Question: This is my web page:

I'm trying to find out why my list isn't showing up correctly, but that's <URL> doesn't even show up. How is that possible?
Page source:
'''
<!DOCTYPE html>
<html>
<head>
<title>Presto</title>
<meta charset="utf-8" />
<meta http-equiv="X-UA-Compatible" content="IE=edge, chrome=1" />
<meta name="apple-mobile-web-app-capable" content="yes" />
<meta name="apple-mobile-web-app-status-bar-style" content="black" />
<meta name="format-detection" content="telephone=no"/>
<meta name="viewport" content="width=device-width, initial-scale=1.0" />
<link href="/Content/ie10mobile.css" rel="stylesheet"/>
<link href="/Content/jquery.mobile-1.3.2.css" rel="stylesheet"/>
<link href="/Content/jquery.mobile.structure-1.3.2.css" rel="stylesheet"/>
<link href="/Content/jquery.mobile.theme-1.3.2.css" rel="stylesheet"/>
<link href="/Content/bootstrap.css" rel="stylesheet"/>
<link href="/Content/bootstrap-responsive.css" rel="stylesheet"/>
<link href="/Content/durandal.css" rel="stylesheet"/>
<link href="/Content/toastr.css" rel="stylesheet"/>
<link href="/Content/app.css" rel="stylesheet"/>
<script type="text/javascript">
if (navigator.userAgent.match(/IEMobile\/10\.0/)) {
var msViewportStyle = document.createElement("style");
var mq = "@-ms-viewport{width:auto!important}";
msViewportStyle.appendChild(document.createTextNode(mq));
document.getElementsByTagName("head")[0].appendChild(msViewportStyle);
}
</script>
</head>
<body>
<div id="applicationHost">
<div class="page-splash"></div>
<div class="page-splash-message">
Presto
</div>
<div class="progress progress-striped active page-progress-bar">
<div class="bar" style="width: 100%;"></div>
</div>
</div>
<script src="/scripts/jquery-1.9.1.js"></script>
<script src="/scripts/jquery.mobile-1.3.2.js"></script>
<script src="/scripts/knockout-2.2.1.debug.js"></script>
<script src="/scripts/sammy-0.7.4.js"></script>
<script src="/scripts/toastr.js"></script>
<script src="/scripts/Q.js"></script>
<script src="/scripts/breeze.debug.js"></script>
<script src="/scripts/bootstrap.js"></script>
<script src="/scripts/moment.js"></script>
<script type="text/javascript" src="/App/durandal/amd/require.js" data-main="/App/main"></script>
</body>
</html>
'''
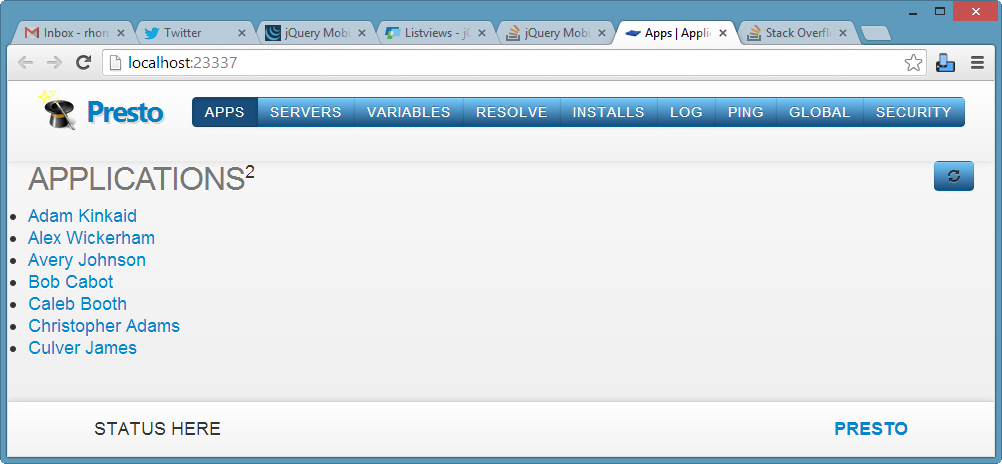
Answer: "View Source" is only going to give you the original page source from when the page loaded. Content was probably added to the page with JavaScript after that.
It looks like the page is loading modules dynamically with <URL>:
'''
<script type="text/javascript" src="/App/durandal/amd/require.js" data-main="/App/main></script>
'''
You can look at the 'main.js' script that gets loaded to see if it's what's adding elements.
Use your browser's Developer Tools to explore the DOM to get the current "source".
With Chrome, just hit ++ to open up the Developer Tools, or right-click on an element and "Inspect" it.